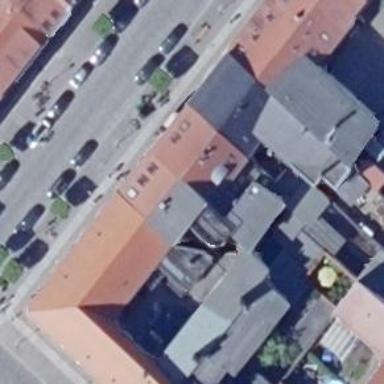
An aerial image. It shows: Hardware shop.